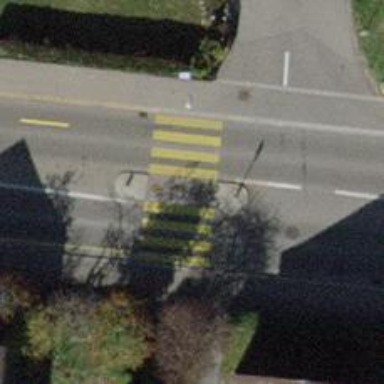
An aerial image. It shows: Uncontrolled crossing with central island on the road.